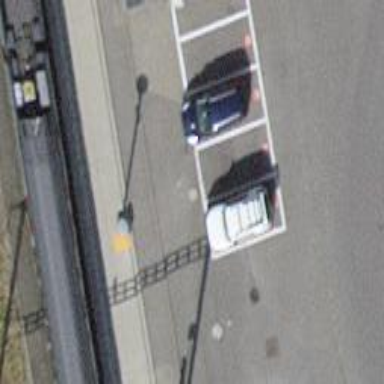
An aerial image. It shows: Parking area with asphalt surface.